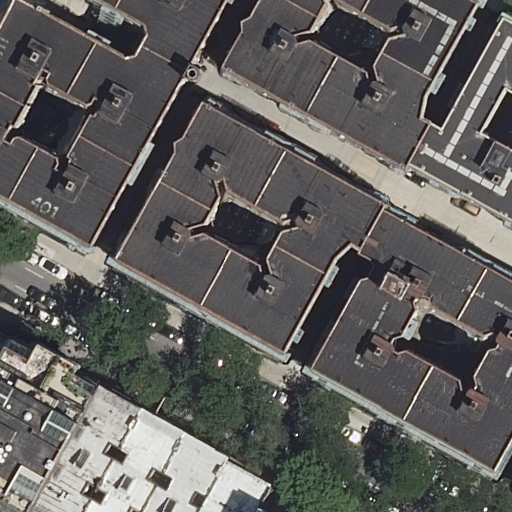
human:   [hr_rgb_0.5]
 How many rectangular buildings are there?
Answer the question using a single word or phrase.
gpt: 4

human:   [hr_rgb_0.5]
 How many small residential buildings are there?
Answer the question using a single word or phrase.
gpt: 4

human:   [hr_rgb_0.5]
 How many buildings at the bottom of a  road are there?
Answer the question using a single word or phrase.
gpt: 6

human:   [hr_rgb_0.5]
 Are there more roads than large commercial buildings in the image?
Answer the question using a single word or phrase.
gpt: yes

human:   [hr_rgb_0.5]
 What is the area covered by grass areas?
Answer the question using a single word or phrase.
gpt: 0m2

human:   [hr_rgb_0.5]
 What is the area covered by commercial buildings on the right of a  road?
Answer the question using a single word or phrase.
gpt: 0m2

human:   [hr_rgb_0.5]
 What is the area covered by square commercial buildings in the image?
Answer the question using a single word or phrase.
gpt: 0m2

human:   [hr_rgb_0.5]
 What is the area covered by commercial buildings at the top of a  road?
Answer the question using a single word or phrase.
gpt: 0m2

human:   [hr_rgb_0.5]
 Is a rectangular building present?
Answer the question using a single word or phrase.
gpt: yes

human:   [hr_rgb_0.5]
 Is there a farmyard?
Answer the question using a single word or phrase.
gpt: no

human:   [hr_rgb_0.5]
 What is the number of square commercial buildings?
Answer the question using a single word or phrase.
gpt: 0

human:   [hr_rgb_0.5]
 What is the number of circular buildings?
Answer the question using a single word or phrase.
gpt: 0

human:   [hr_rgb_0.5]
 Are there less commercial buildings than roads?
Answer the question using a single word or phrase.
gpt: yes

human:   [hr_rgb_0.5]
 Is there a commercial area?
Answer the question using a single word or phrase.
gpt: no

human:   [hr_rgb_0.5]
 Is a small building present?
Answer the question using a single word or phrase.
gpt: yes

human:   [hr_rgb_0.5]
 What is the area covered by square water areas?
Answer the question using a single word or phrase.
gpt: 0m2

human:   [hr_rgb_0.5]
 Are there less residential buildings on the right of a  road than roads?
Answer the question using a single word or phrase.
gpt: no

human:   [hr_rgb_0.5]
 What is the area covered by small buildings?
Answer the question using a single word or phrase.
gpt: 188m2

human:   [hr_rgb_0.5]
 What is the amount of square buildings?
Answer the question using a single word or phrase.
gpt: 0

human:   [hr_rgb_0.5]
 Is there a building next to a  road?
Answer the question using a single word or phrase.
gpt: yes

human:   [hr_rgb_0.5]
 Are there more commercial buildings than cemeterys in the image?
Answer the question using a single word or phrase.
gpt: no

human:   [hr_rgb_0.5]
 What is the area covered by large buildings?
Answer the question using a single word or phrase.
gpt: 1938m2

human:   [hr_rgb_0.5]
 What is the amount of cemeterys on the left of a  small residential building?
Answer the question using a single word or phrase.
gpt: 0

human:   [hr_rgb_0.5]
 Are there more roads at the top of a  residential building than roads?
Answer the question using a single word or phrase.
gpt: no

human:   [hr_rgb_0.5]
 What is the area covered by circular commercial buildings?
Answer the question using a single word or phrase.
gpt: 0m2

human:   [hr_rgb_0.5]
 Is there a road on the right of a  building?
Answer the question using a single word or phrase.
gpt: yes

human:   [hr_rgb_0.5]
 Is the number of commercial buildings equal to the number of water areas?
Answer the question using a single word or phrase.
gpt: yes

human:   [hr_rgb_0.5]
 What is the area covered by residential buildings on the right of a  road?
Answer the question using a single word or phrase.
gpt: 2468m2

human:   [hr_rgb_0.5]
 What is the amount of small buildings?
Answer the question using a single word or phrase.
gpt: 4

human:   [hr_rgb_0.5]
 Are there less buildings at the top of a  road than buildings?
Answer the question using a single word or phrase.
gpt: yes

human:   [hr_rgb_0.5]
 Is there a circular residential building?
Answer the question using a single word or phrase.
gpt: no

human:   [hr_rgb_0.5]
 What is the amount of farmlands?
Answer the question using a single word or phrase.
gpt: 0

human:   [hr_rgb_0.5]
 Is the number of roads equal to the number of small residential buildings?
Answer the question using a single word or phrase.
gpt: no

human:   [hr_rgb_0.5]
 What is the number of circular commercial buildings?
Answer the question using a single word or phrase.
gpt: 0

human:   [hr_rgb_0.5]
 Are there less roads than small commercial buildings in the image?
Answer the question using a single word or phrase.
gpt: no

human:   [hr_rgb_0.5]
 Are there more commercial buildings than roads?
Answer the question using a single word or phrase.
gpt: no

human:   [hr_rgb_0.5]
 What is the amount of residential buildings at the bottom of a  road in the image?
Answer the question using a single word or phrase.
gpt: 6